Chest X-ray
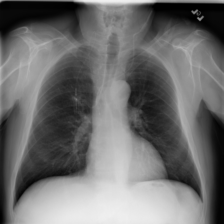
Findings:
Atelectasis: negative
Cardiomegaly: negative
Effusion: negative
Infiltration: negative
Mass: negative
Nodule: negative
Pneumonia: negative
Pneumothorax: negative
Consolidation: negative
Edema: negative
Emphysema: negative
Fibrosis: negative
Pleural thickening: negative
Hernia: negative